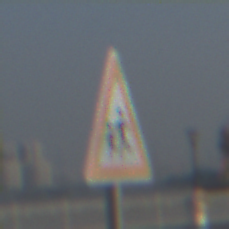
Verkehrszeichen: KinderRechts
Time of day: SunriseSunset
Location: Outdoor (Urban)
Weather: Clear
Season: NotSpecified
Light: Natural